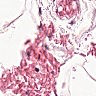
Metastatic tissue present: no